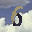
Label: 6